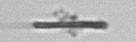
Label: fiber_TAG_external_detritus